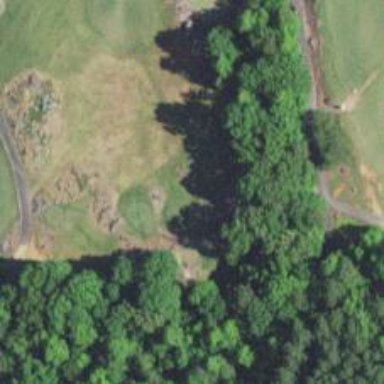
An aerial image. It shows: Golf hole.